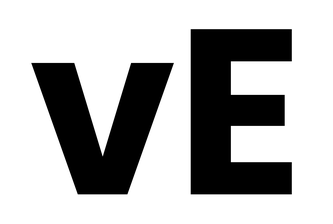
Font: Poppins-Bold